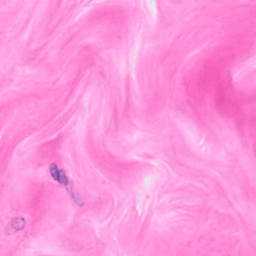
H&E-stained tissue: Breast